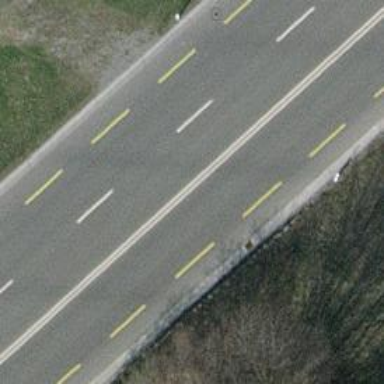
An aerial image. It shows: Primary highway with asphalt surface and designated lane for cyclists.